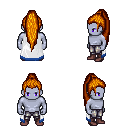
a pixel art fantasy rpg character, male body template, dark elf, purple skin, white trimmed cape, metal pants, dark blonde extra-long topknot hairstyle, maroon shoes, four views (front, back, left, right), 2x2 character sprite sheet, small pixel art, hard edges, no anti-aliasing